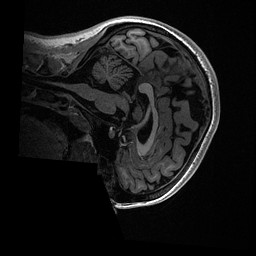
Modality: T1w
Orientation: sagittal
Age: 18
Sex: female
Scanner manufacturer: ge
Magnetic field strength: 3 T
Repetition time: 0.006952 s
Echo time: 0.00292 s